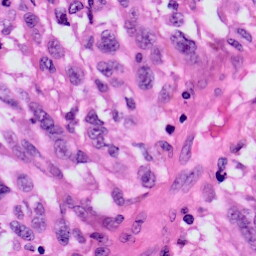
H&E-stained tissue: Skin